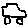
Label: car